Interaction volume radius: 5 \u00c5
Interaction volume height: 10 \u00c5
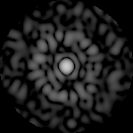
Disorder parameter: 0.8531